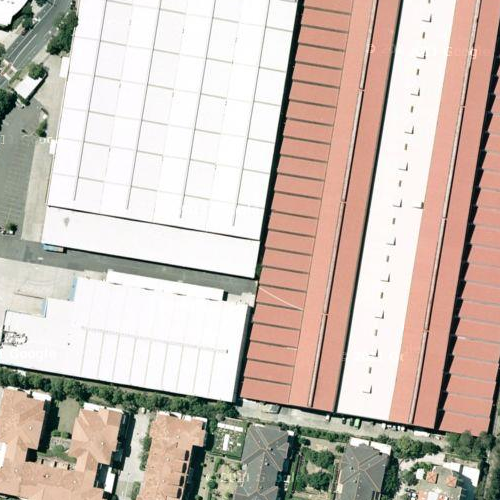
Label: sydney